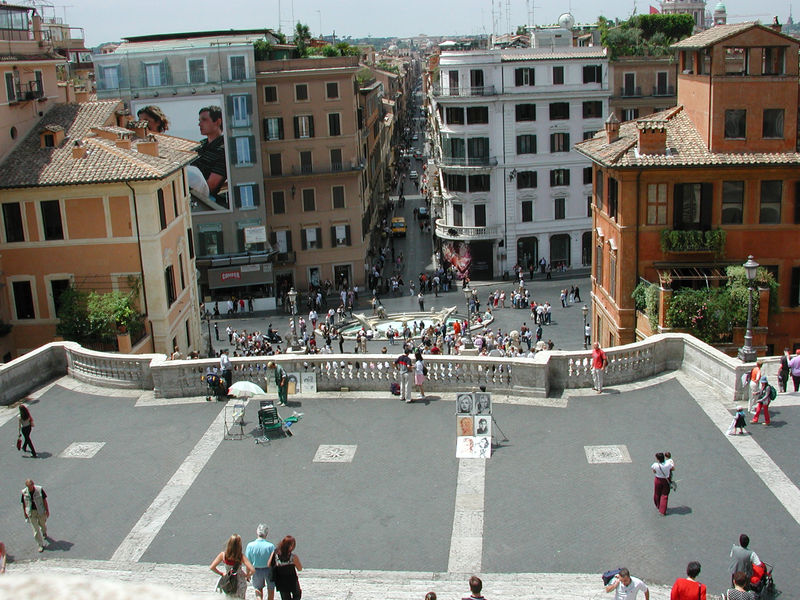
Titel: Rom, Spanische Treppe
Künstler: Francesco de Sanctis
Standort: Rom, Spanische Treppe (EU - I - Latium)
Schlagwörter: blau, gemälde, himmel, mann, schatten, weiß, grün, menschen, stadt, braun, fenster, frau, grau, laterne, orange, strasse, terasse, dach, gebäude, rot, schirm, sonnenschirm, leute, barock, horizont, häuser, weite, brüstung, sträucher, händler, kind, pflanzen, brunnen, kamin, schornstein, balkon, spanien, terrasse, bilder, italien, pflaster, dächer, platz, werbung, treppe, audience, balcony, blue, chair, crowd, gathering, lamp, men, people, red, stairs, steps, white, window, women, black, gray, grey, modern, windows, woman, maler, picture, pink, geländer, stufen, balkone, foto, fotografie, balustrade, zentralperspektive, becken, künstler, paris, schirme, plakat, rom, man, sky, straßenlaterne, boat, building, house, houses, roof, roofs, street, fontäne, color, walking, familien, paintings, zeichner, autos, photo, town, ledge, italy, city, rome, courtyard, square, walls, buildings, place, stories, touristen, fountain, artist, painter, tourist, chimneys, poster, border, photograph, frankreich, parasol, tiles, rail, vista, piazza, tile, trevi, spanische treppe, tour, tourists, stucco, artists, busy, plaza, balconies, brücke, quare, d, bernini, advertisement, ad, photgraph, cities, trevibrunnen, straßenkünstler, renaisance, parapet, easels, overlook, advertisements, billboard, piazza spagna, towscape, wmoen, dolphins, spanish steps, protraitmaler, via, monmart